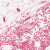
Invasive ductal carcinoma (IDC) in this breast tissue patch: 0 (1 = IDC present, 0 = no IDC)